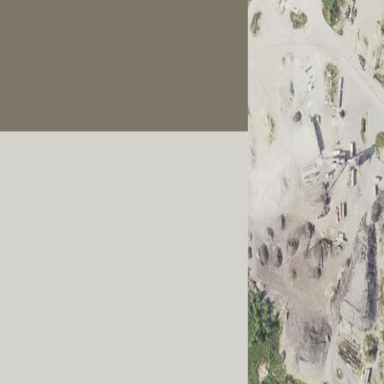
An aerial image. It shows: Quarry used for extracting gravel and sand resources.